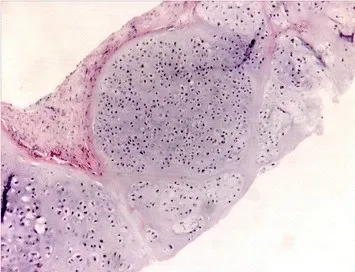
Tru-cut biopsy of the pelvic, primary tumour, performed in December 2009. Histopathological examination (HE x5, inset x10): fibrous tissue with nests of cartilaginous proliferation with hypercellularity and variation in cellular size and shape, in a focally myxoid matrix. Final diagnosis was G2 peripheral conventional chondrosarcoma. Radiologic features were not consistent with the presence of dedifferentiated areas thus supporting the final diagnosis of a conventional chondrosarcoma.
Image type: pathology (h&e)